Field crop: maize
Growth stage: 2
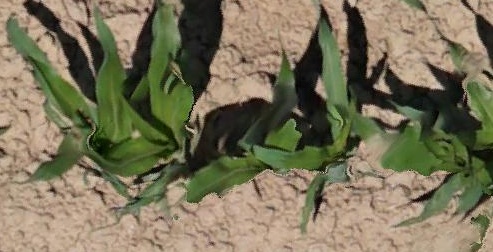
Species: maize